一年级 · 组合数学

$\square \bigcirc \square=\square$ (个)

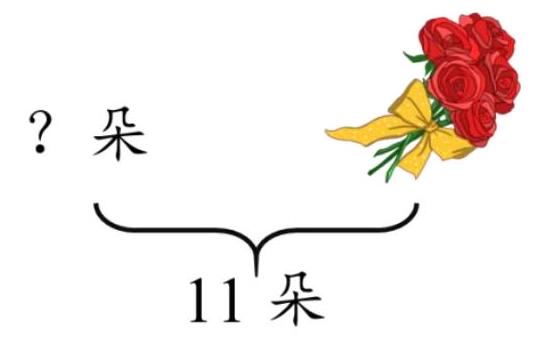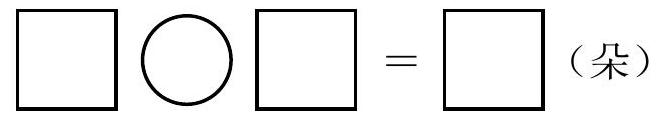
答案: $11-5=6$